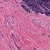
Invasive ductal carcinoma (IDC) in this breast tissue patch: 0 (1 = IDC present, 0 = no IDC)